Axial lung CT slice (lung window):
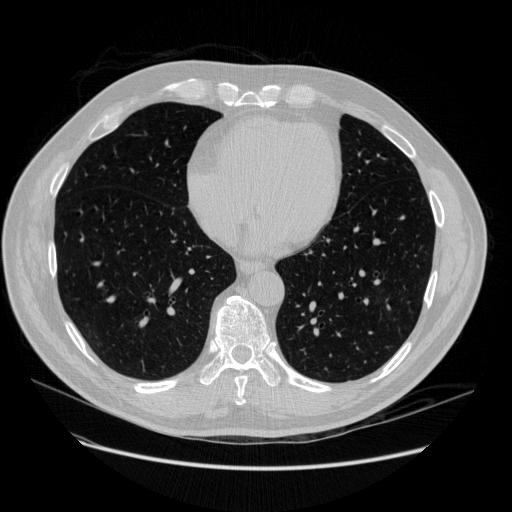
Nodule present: no